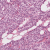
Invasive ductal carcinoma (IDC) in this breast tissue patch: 0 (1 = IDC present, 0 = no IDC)